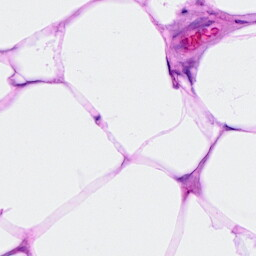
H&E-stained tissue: Breast